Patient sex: F
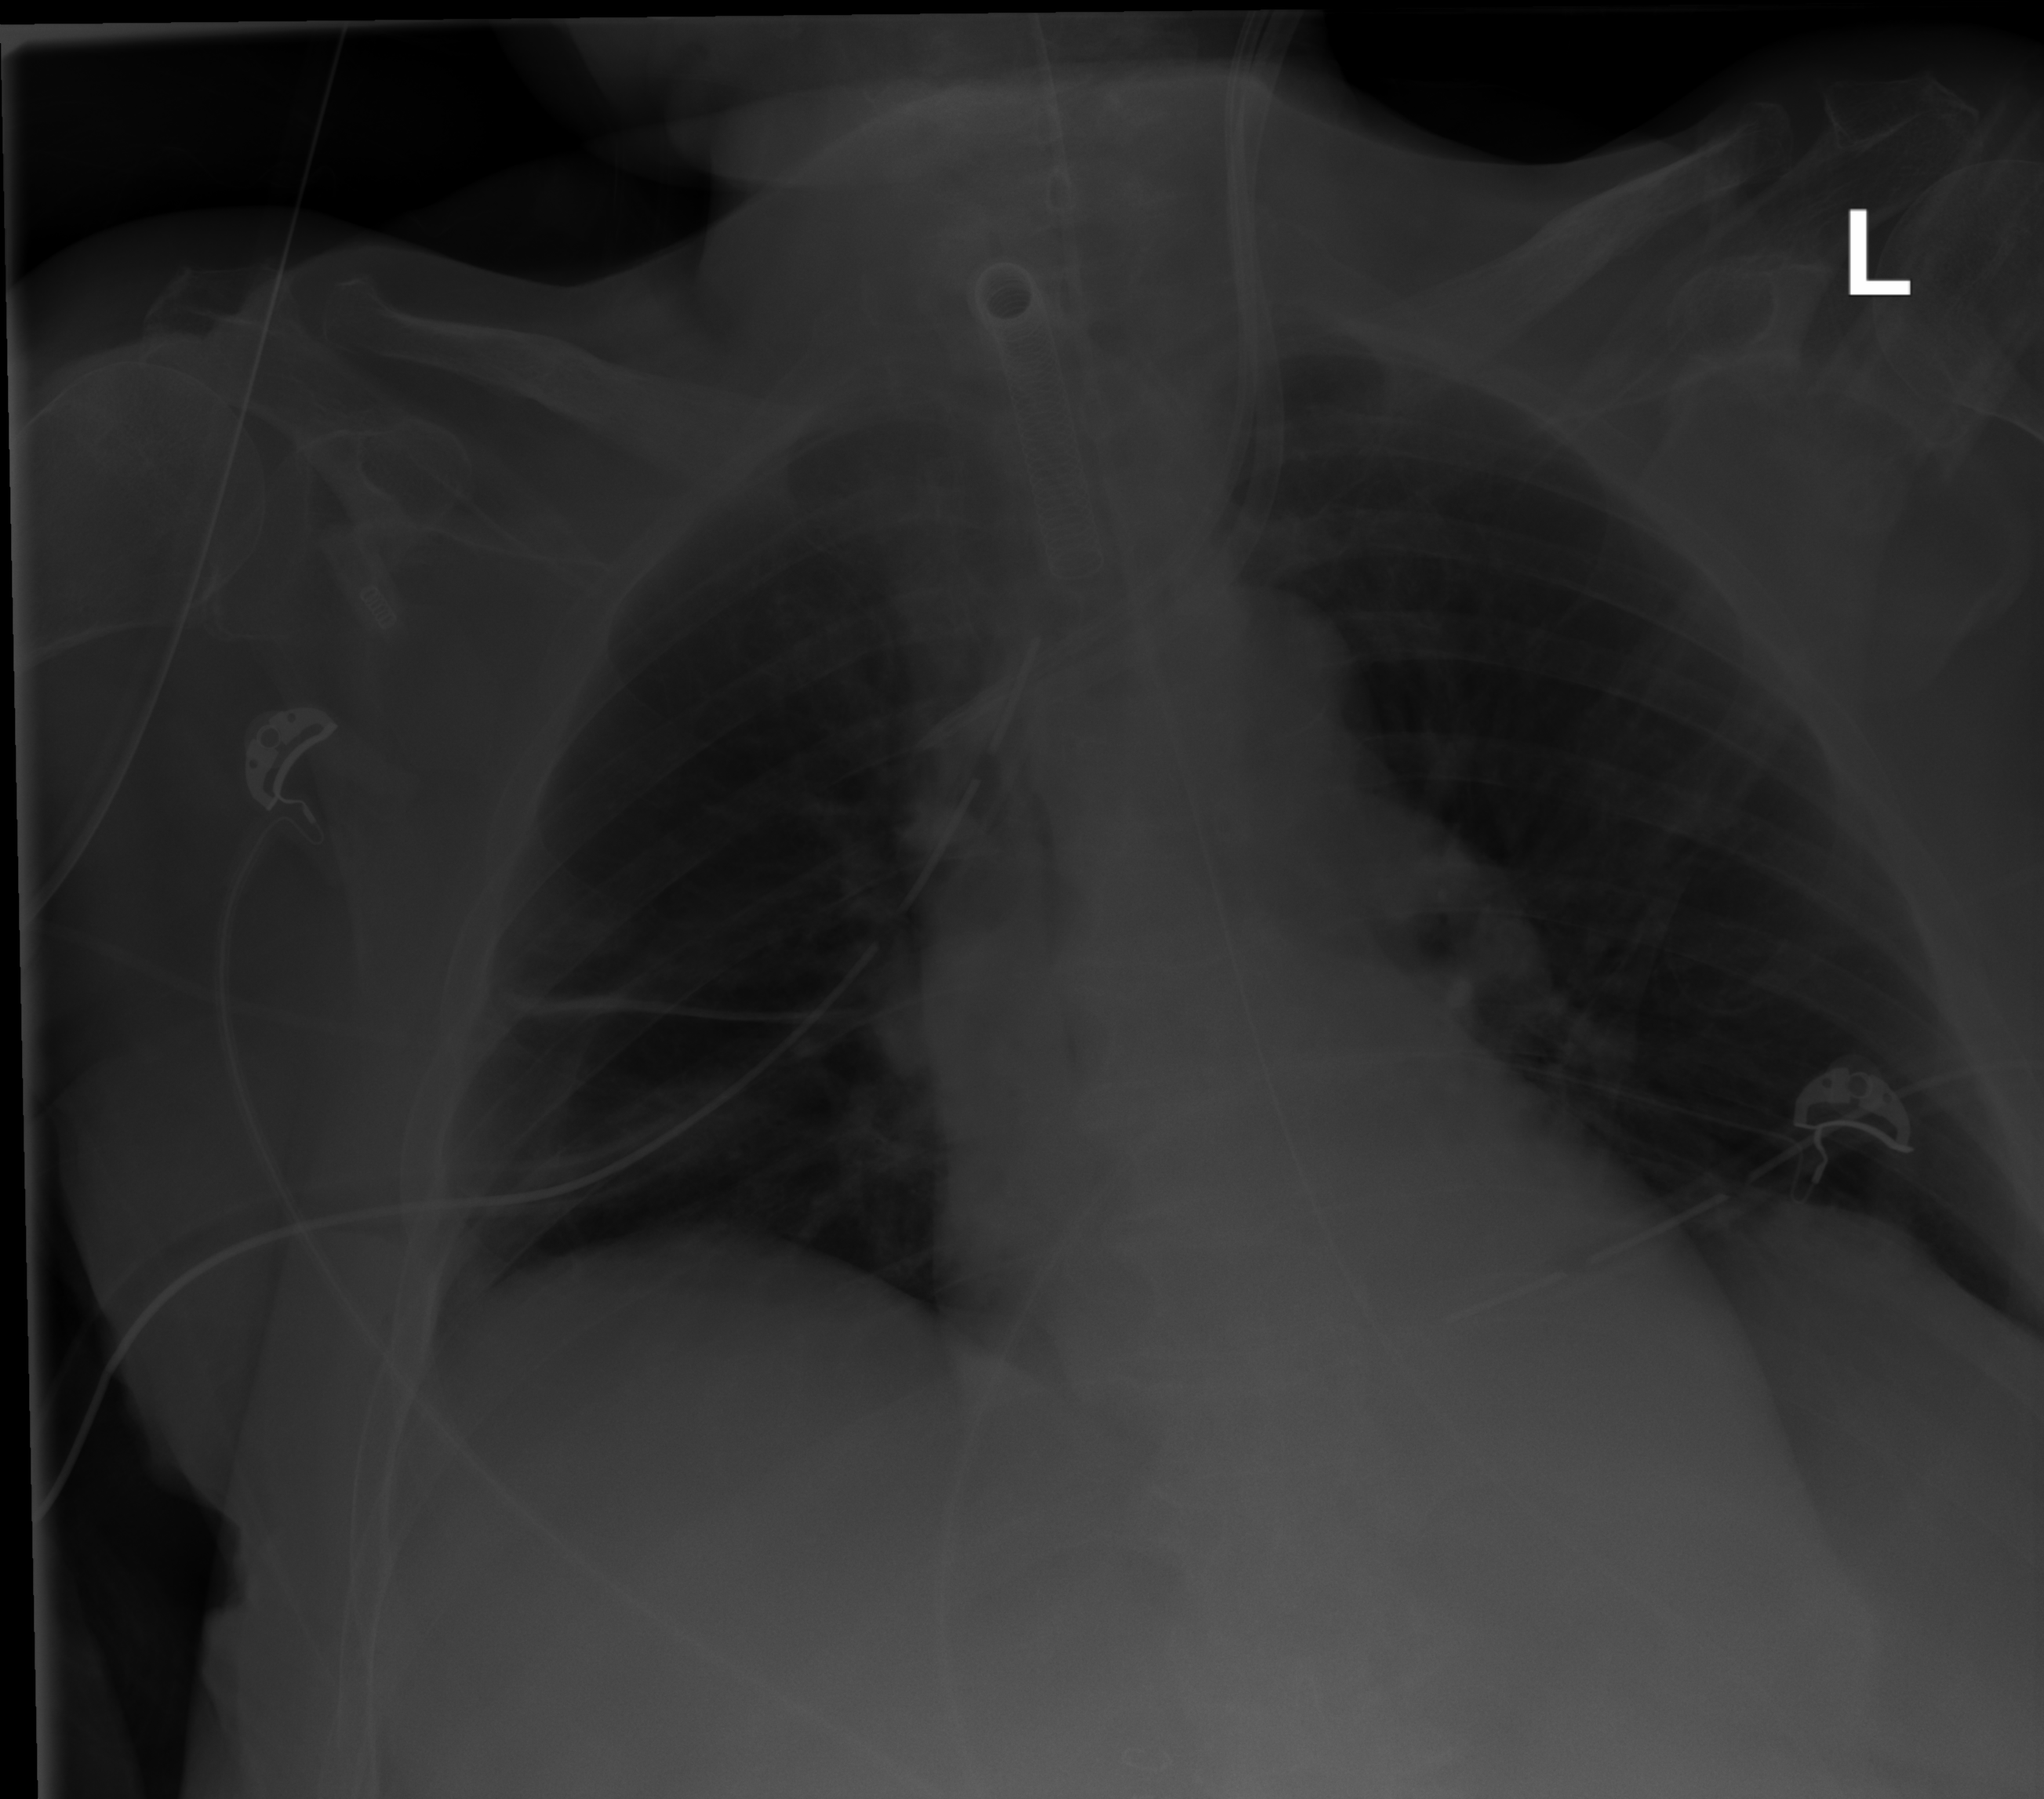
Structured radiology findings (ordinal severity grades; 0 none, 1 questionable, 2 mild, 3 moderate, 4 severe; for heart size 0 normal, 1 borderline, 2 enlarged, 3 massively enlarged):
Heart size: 0
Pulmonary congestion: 0
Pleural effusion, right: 0
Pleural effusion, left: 0
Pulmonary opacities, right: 0
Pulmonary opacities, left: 0
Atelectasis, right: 2
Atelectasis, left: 0